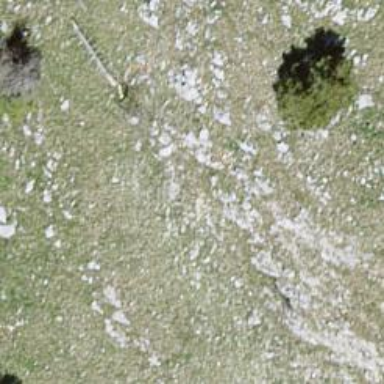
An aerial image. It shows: Cliff in nature.